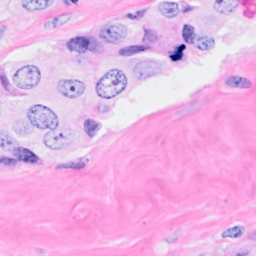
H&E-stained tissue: Breast